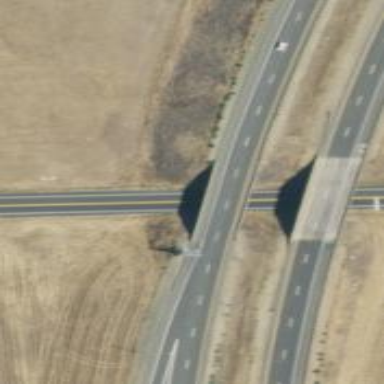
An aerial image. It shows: Motorway bridge with asphalt surface.